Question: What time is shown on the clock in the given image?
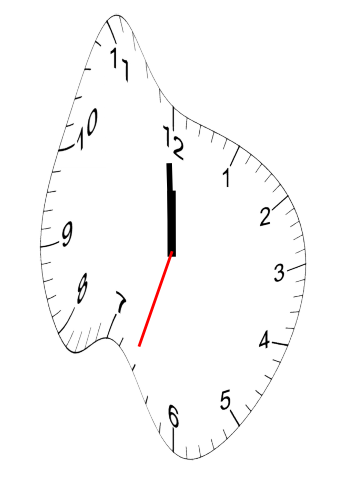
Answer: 11:59:33